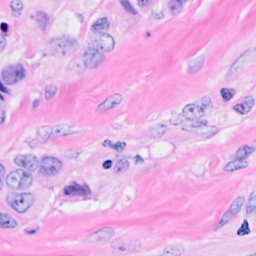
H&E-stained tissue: Breast